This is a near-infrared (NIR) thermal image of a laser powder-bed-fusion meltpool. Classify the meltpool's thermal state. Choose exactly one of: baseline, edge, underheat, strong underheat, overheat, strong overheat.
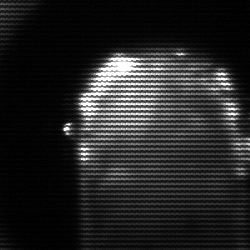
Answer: baseline